Question: May I have a little help with styling a select box with a nice looking arrow image? I have tried several combinations but cannot get the default arrow hidden while displaying the .png one.
This is what I need help with:

Here is the CSS:
'''
ul > li.sel_con
{
float:none;
list-style:none;
width:215px;
border:1px solid #cfcfcf;
height:auto;
border-radius:5px;
background-color:#FFF;
-moz-box-shadow: inset 0 0 5px #CCC;
-webkit-box-shadow: inset 0 0 5px #CCC;
box-shadow: inset 0 0 5px #CCC;
padding:6px 0 6px 02px;
position:relative;
z-index:0;
behavior: url(pie/PIE.htc);
}
ul > li > select
{
width:207px;
border:none;
background-color:transparent;
outline:none;
background: url(http://i57.tinypic.com/nnmgpy_th.png) no-repeat right ;
}
'''
Here is a fiddle of the current CSS and HTML, any suggestions will be appreciated:
<URL>
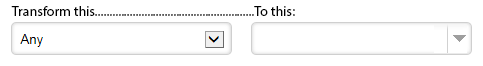
Answer: Ok, finally this is what I did, tested and works in IE, Mozilla and Chrome, as well as Android.
Providing only the changed code:
'''
ul > li > select
{
width:110%;
background: url(http://i57.tinypic.com/nnmgpy_th.png) no-repeat right ;
background-position: 87%;
}
'''
and also
'''
ul > li.sel_con
{
overflow:hidden;
}
'''